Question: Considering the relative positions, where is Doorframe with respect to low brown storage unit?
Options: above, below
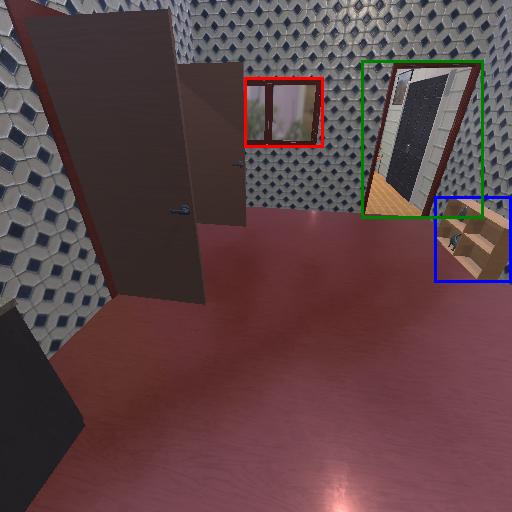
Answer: above